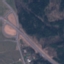
Label: Highway